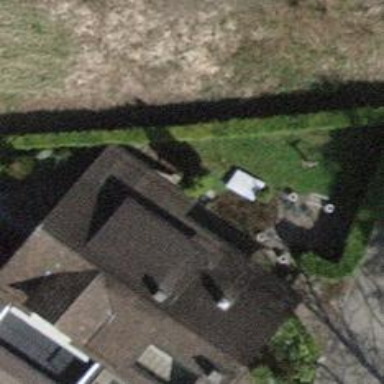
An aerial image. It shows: Hedge acting as barrier.